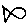
Label: fish